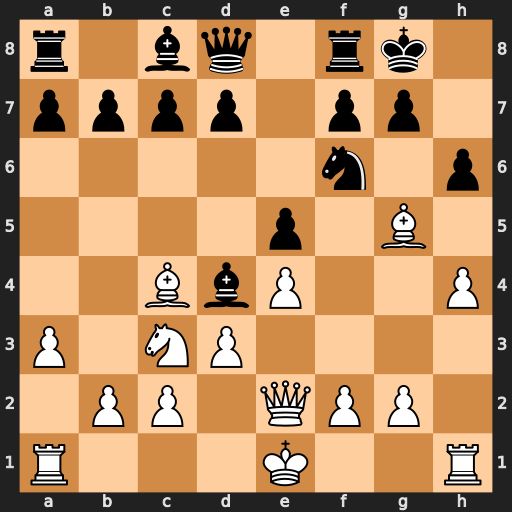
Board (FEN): r1bq1rk1/pppp1pp1/5n1p/4p1B1/2BbP2P/P1NP4/1PP1QPP1/R3K2R
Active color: w
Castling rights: KQ
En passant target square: -
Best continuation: Nd5 Nxd5 Bxd8